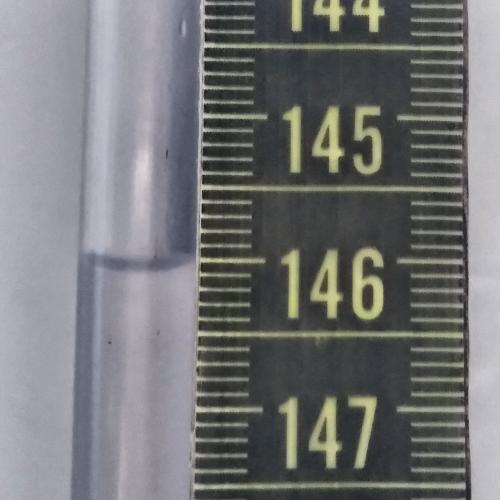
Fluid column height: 146.0 cm